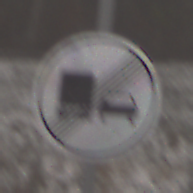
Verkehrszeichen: EndeUeberholverbotKraftfahrzeuge
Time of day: Midday
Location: Outdoor (Nature)
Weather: Overcast
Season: Winter
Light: Natural